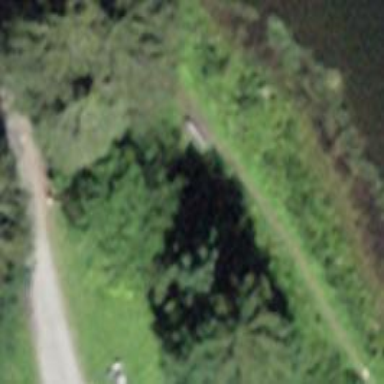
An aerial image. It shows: Bench for seating.